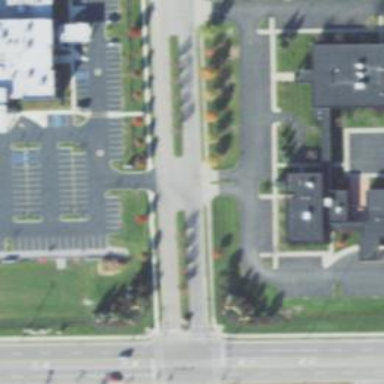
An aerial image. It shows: Footway.